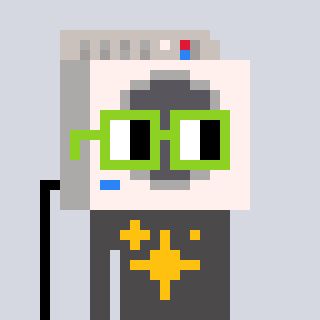
a pixel art character with square light green glasses, a washing machine-shaped head and a grayscale-colored body on a cool background